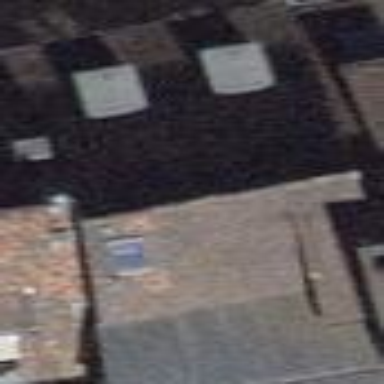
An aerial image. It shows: Building with tile roof.